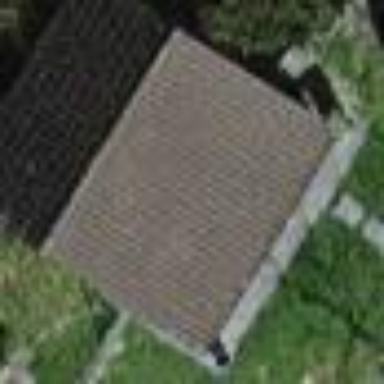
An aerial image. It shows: Shed with gabled roof made of brown roof tiles oriented across.